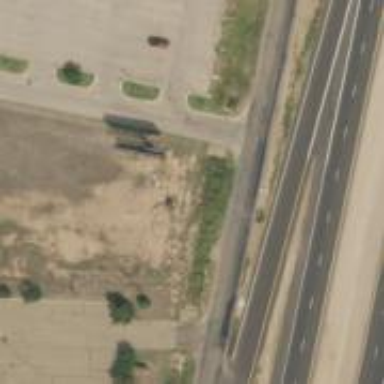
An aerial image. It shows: Tertiary road with frontage road.